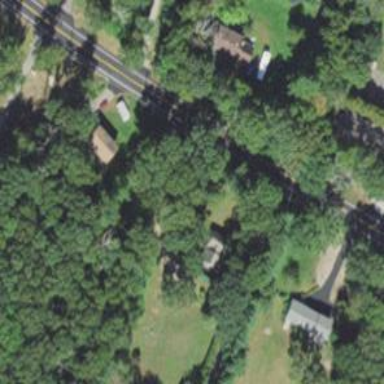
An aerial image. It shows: Residential driveway used as service road.